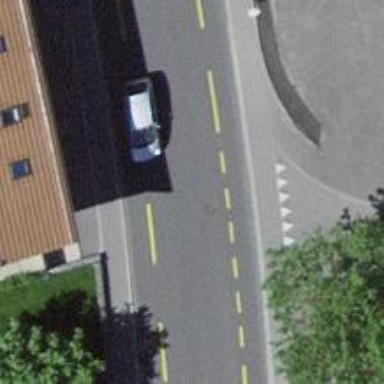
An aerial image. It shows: Paved primary highway with designated cycle lane.